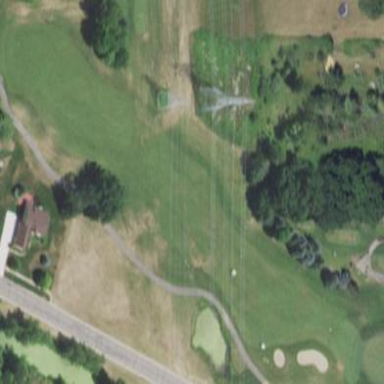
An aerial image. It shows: Golf fairway surrounded by grass.